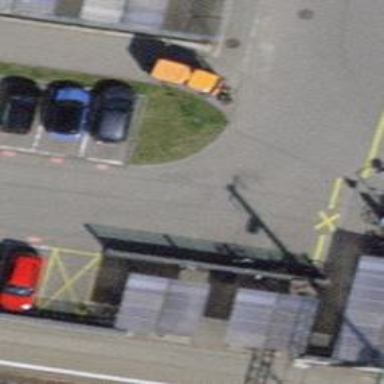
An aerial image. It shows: Asphalt parking aisle designated as service road.